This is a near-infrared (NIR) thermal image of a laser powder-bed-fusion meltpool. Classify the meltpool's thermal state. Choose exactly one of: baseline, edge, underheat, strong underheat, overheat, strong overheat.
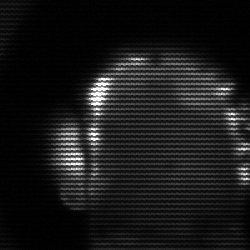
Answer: baseline